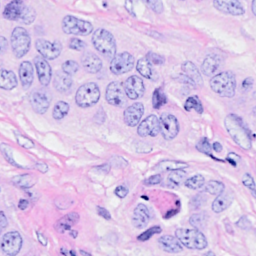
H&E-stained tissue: Breast